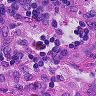
Metastatic tissue present: no